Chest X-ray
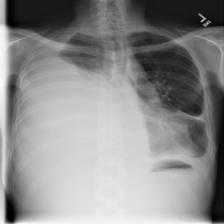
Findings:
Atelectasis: negative
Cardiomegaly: negative
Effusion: positive
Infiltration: negative
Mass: negative
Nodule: negative
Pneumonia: negative
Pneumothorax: positive
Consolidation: negative
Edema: negative
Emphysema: negative
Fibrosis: negative
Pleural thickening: negative
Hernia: negative